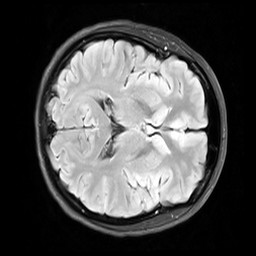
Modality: FLAIR
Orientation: axial
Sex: female
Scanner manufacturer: siemens
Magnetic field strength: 3 T
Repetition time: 10 s
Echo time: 0.09 s